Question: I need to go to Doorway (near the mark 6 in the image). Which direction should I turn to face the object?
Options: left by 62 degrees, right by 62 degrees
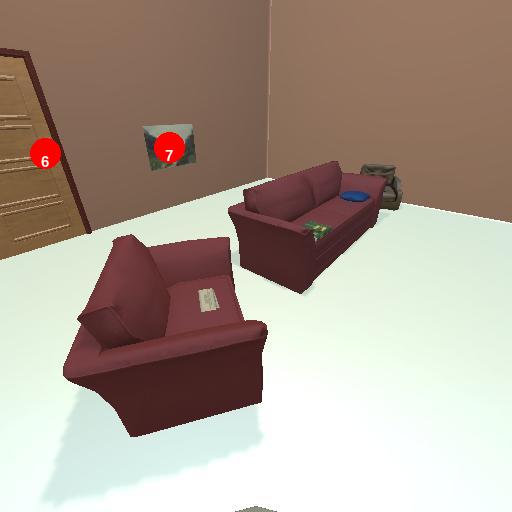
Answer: left by 62 degrees